Interaction volume radius: 5 \u00c5
Interaction volume height: 20 \u00c5
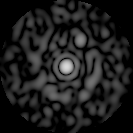
Disorder parameter: 0.8347